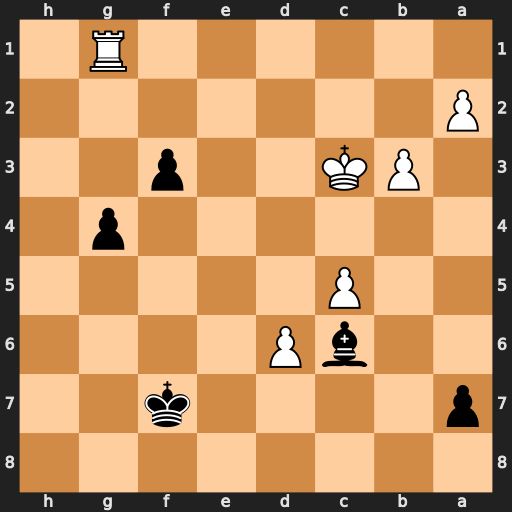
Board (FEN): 8/p4k2/2bP4/2P5/6p1/1PK2p2/P7/6R1
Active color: b
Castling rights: -
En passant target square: -
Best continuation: f2 Rf1 g3 Kd2 Bb5